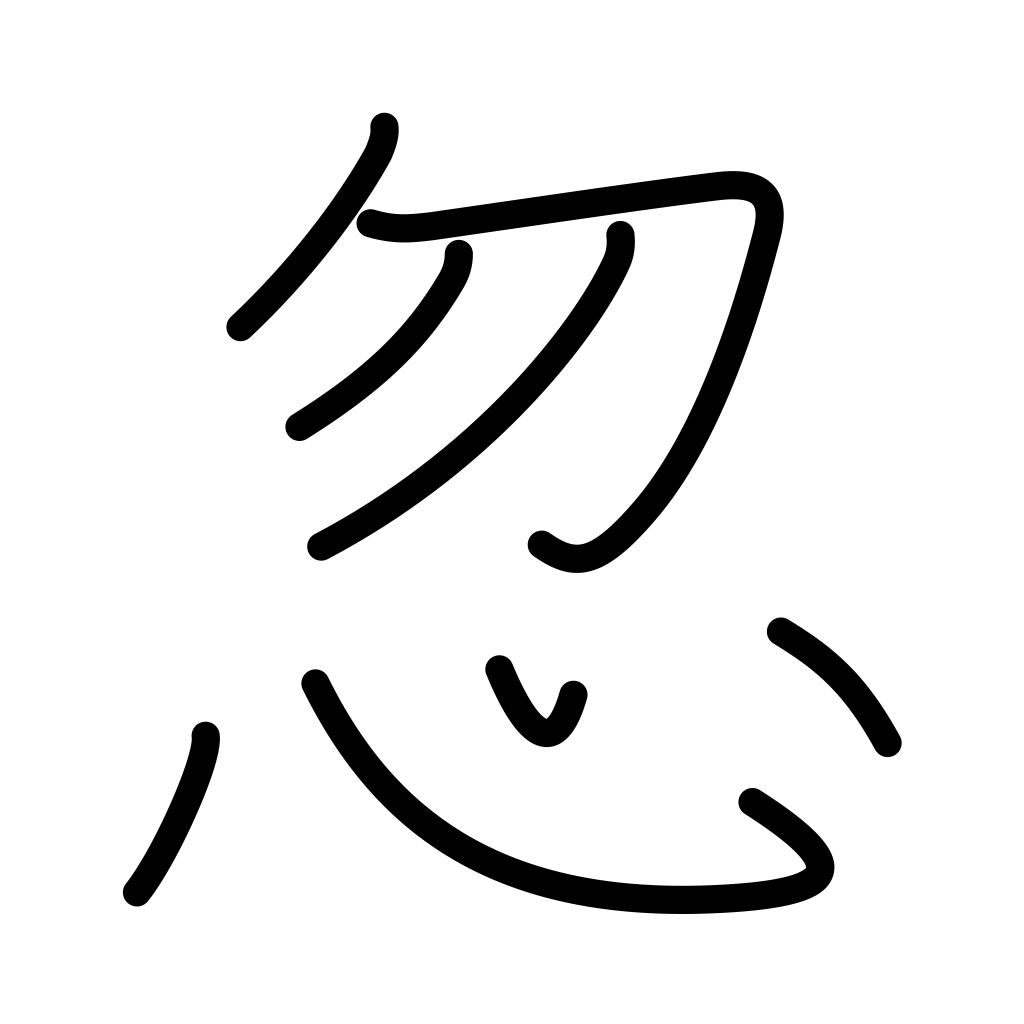
Meaning: in a moment, instantly, all of a sudden, neglect, disregard